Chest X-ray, PA view. Patient: 44 years old, sex M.
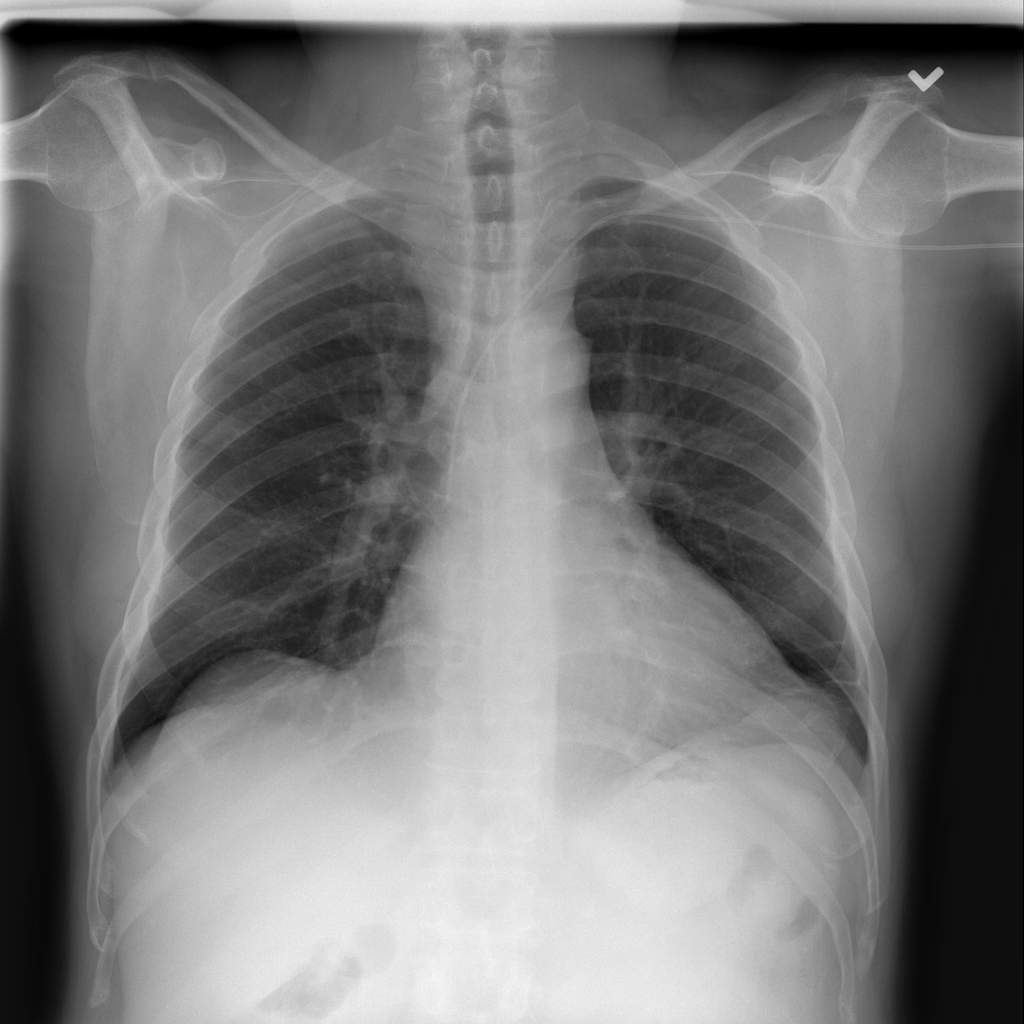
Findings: Pneumonia